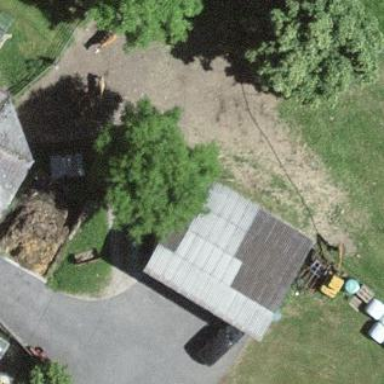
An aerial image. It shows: Shed building.